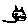
Label: cat